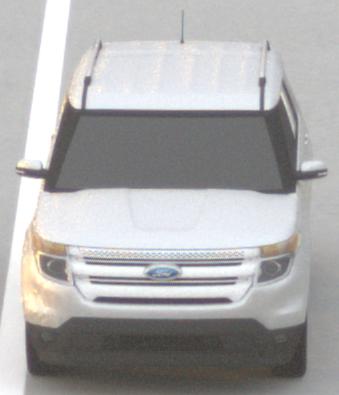
Make: Ford
Model: Explorer
Detailed model: Gen. 5
Model produced from: 2010
Model produced until: 2019
Doors: 5
Color: white
Road condition: dry road
Daytime: sunrise or sunset
Contrast: low contrast